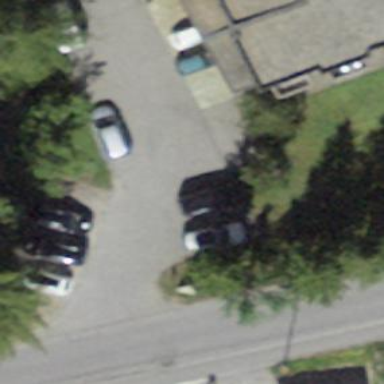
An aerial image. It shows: Paved parking area with parallel parking orientation.